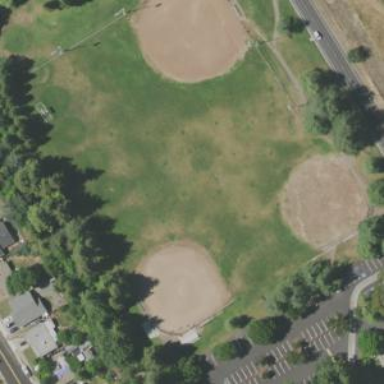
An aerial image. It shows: Grass pitch used for baseball.